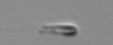
Label: flagellate_morphotype3